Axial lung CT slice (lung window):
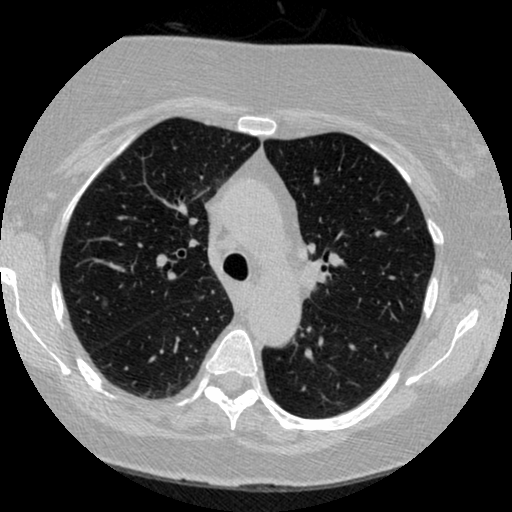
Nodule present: yes
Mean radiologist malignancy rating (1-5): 3.333